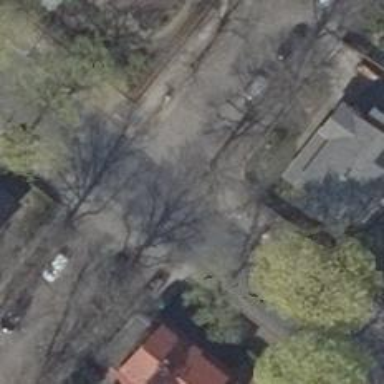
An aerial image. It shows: Residential road with sidewalks on both sides.